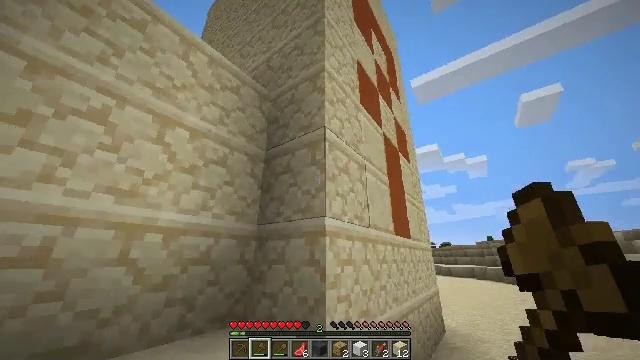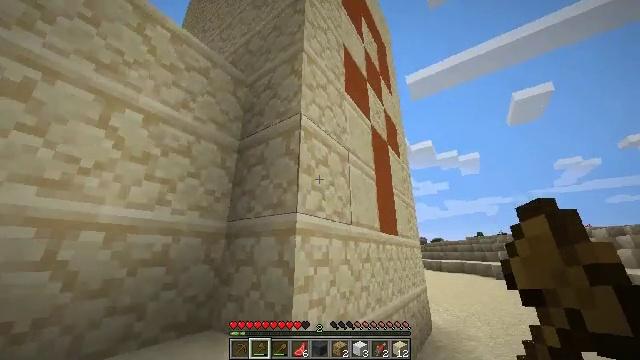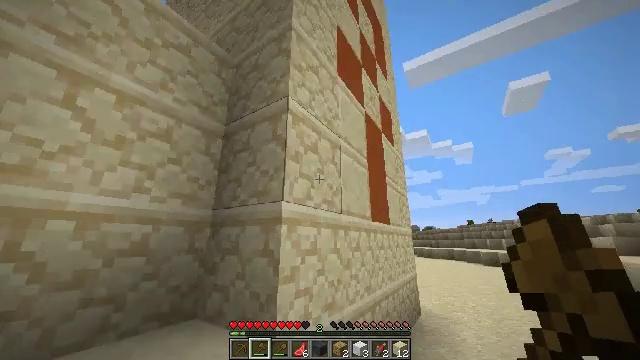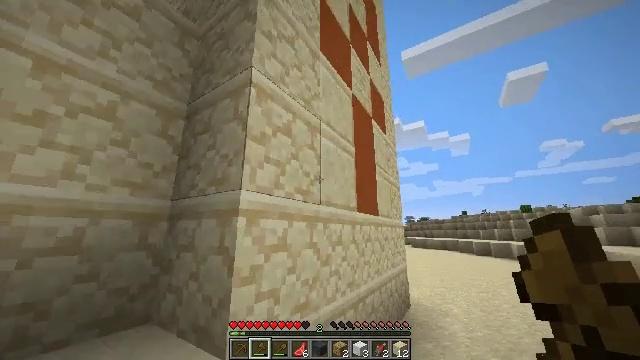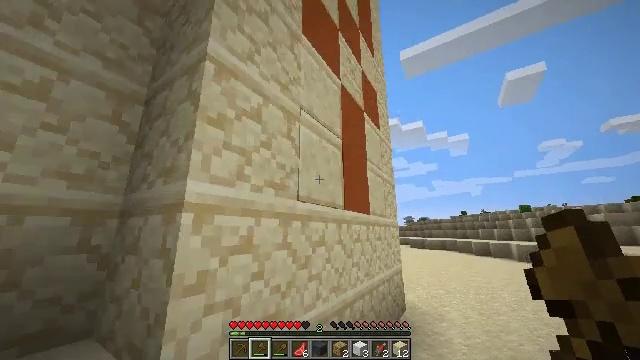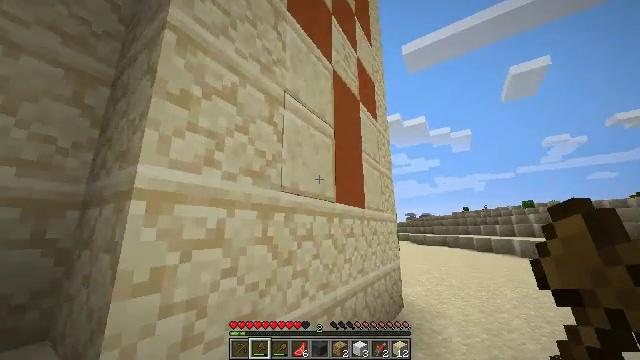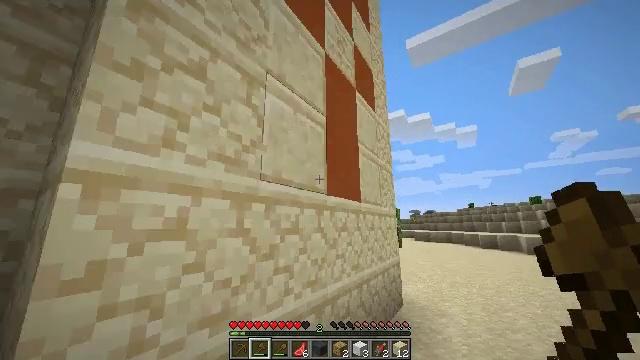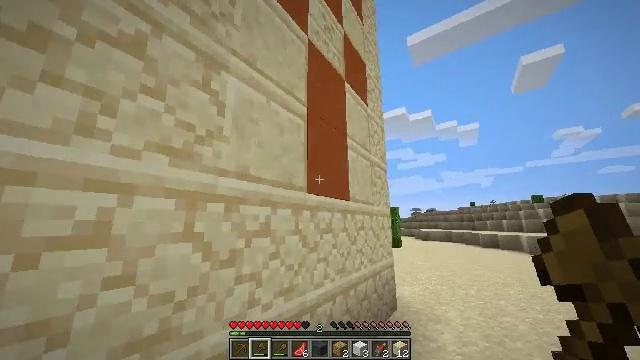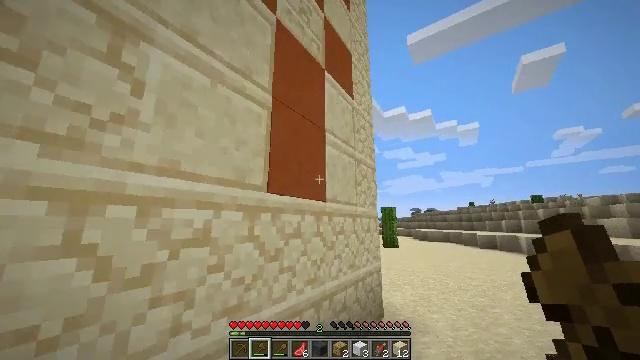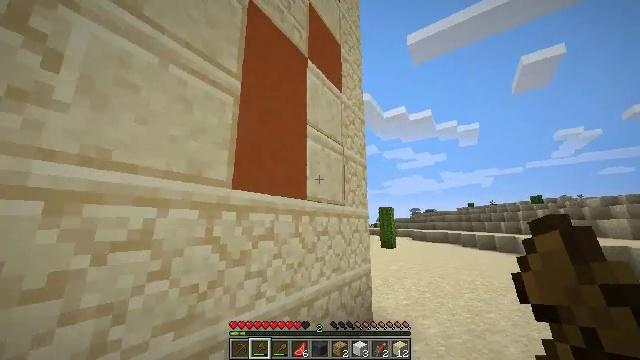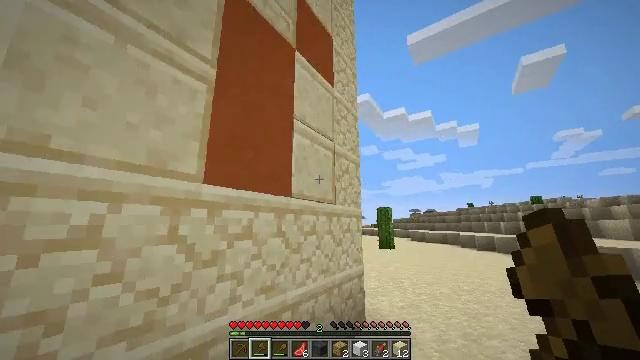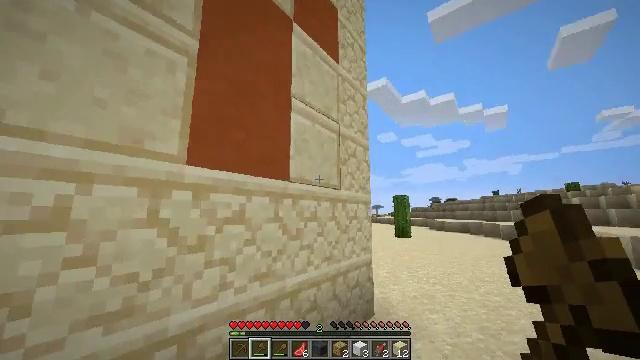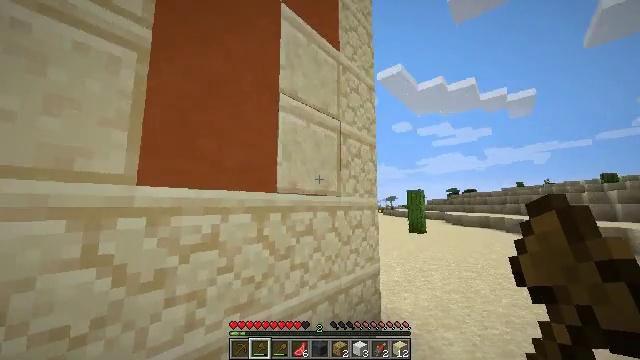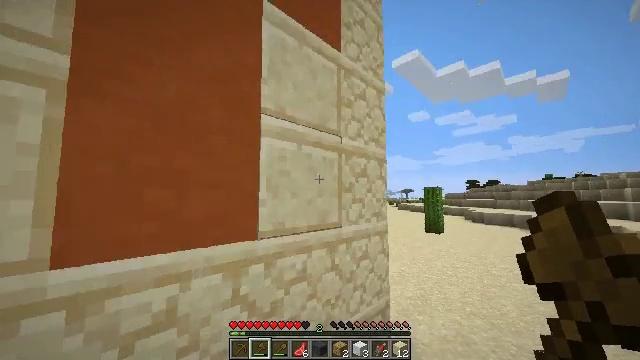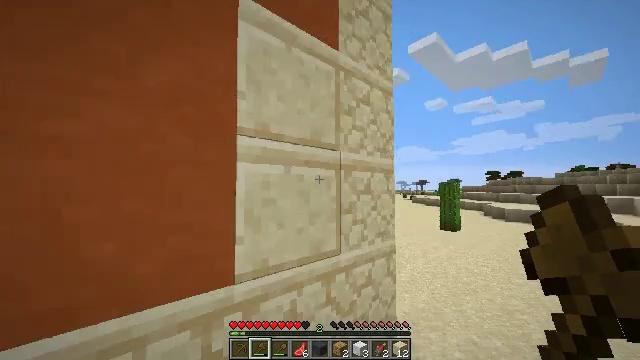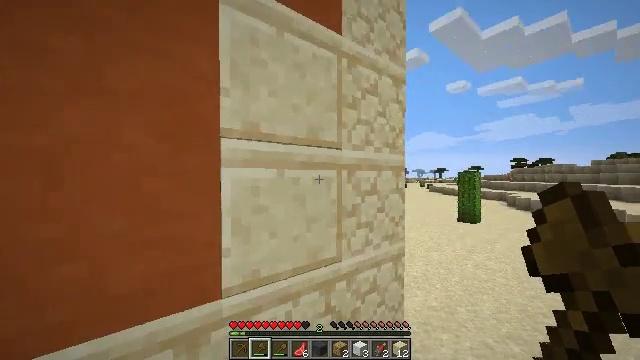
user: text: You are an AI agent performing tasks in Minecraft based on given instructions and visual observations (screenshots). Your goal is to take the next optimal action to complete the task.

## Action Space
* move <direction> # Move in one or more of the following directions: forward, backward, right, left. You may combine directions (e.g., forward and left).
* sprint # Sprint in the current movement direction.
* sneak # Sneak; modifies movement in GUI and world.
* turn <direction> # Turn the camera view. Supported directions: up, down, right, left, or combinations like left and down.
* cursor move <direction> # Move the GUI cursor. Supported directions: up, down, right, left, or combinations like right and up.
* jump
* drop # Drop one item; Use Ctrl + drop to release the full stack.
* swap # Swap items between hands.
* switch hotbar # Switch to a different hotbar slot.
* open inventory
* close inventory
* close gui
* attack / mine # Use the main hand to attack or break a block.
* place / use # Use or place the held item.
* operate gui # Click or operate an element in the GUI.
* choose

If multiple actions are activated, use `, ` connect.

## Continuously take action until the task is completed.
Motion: motion action
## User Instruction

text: Break the block of blue terracotta.
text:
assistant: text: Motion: move forward and move right, sprint, turn right
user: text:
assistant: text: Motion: move forward and move right, sprint, turn right and down
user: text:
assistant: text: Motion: move forward and move right, sprint, turn down
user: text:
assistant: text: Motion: move forward and move right, sprint
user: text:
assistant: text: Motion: move forward and move right, sprint, turn down
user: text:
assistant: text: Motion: move forward and move right, sprint, turn left
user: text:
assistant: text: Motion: move forward and move right, sprint
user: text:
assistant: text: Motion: move forward and move right, sprint
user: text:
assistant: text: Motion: move forward and move right, sprint
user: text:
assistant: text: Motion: move forward and move right, sprint
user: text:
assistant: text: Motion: move forward and move right, sprint, turn left and down
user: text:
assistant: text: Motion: move forward and move right, sprint, turn left and down, jump
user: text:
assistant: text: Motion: move forward and move right, sprint, turn left and down, jump
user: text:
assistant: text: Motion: move forward and move right, sprint, turn left and down, jump
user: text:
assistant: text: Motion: move forward and move right, sprint, turn left and down, jump
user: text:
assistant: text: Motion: move forward and move right, sprint, turn left and down, jump
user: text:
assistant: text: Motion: move forward and move right, sprint, turn left and down
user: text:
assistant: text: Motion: move forward and move right, sprint, turn left
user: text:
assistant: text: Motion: move forward and move right, sprint, turn left
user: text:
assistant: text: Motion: move forward and move right, sprint, turn left and up
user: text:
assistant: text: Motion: move forward and move right, sprint, turn left and up
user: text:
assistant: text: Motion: move forward and move right, sprint, turn left and up
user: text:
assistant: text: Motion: move forward and move right, sprint
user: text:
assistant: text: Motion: move forward and move right, sprint
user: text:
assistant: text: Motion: move forward and move right, sprint
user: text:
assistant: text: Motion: move forward and move right, sprint, jump
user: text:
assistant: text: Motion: move forward and move right, sprint, turn up, jump
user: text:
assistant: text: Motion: move forward and move right, sprint, jump
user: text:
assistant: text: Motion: move forward and move right, sprint, turn left and down, jump
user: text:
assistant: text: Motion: move forward and move right, sprint, turn left and down, jump